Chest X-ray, PA view. Patient: 56 years old, sex M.
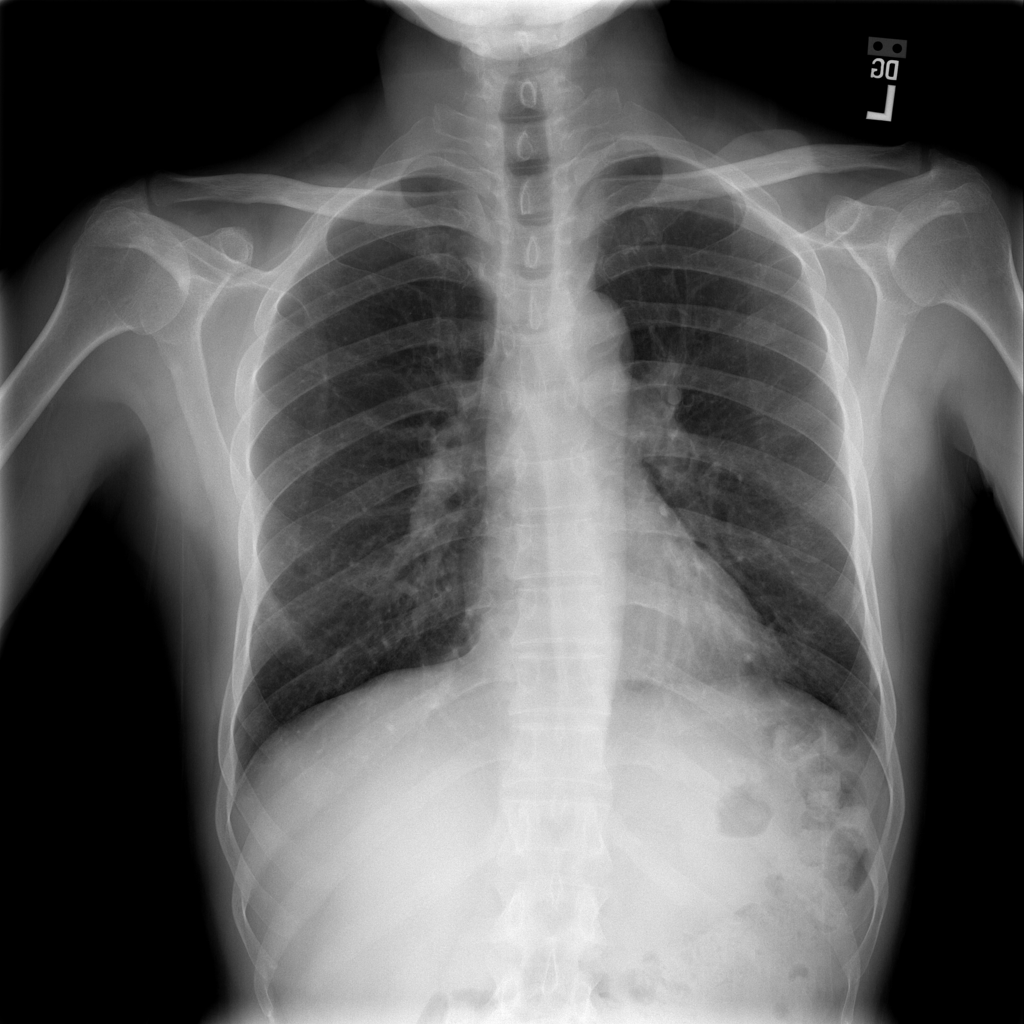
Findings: No Finding